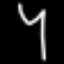
Label: fork